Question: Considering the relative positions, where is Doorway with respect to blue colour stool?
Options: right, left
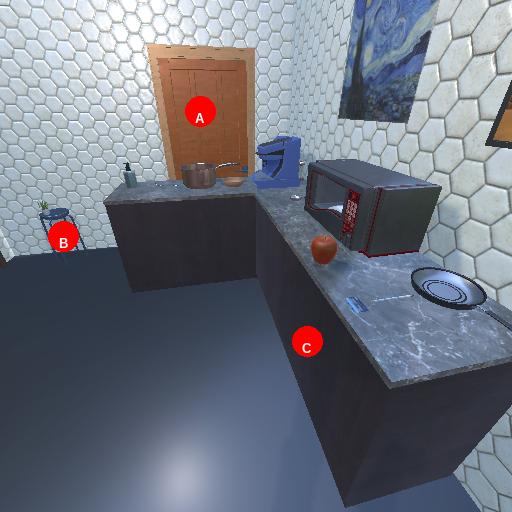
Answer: right